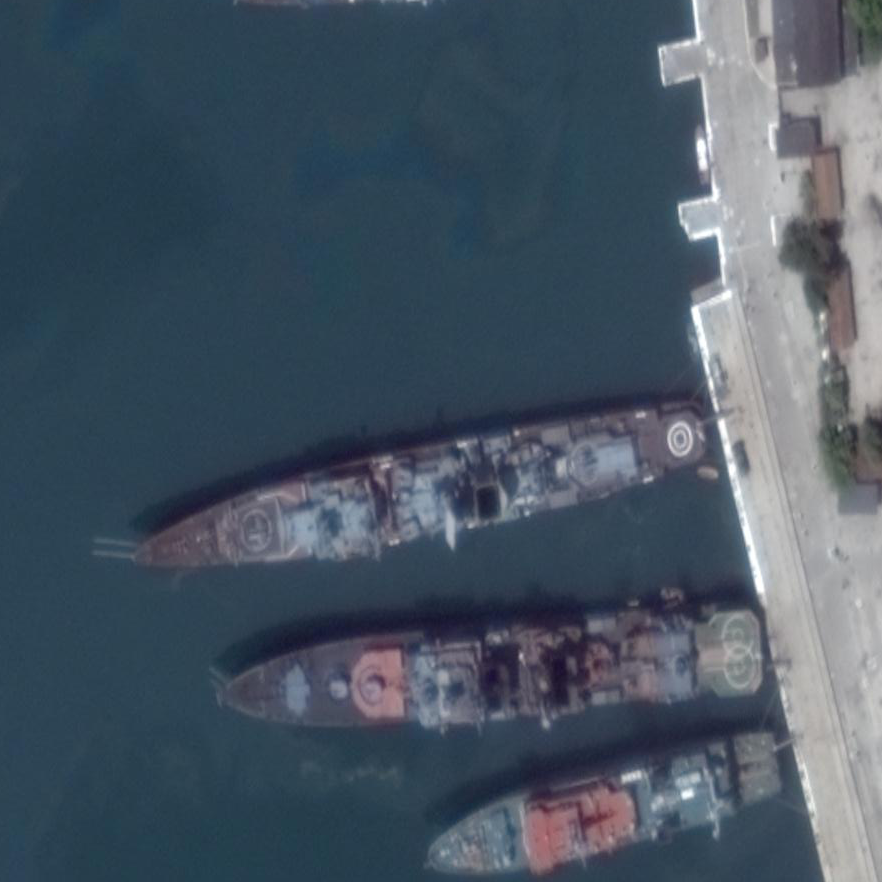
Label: cruiser